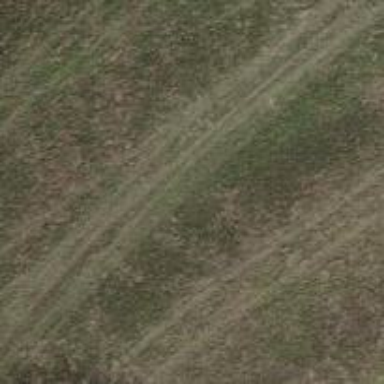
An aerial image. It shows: Grass path.